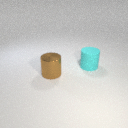
large cyan rubber cylinder behind large brown metal cylinder